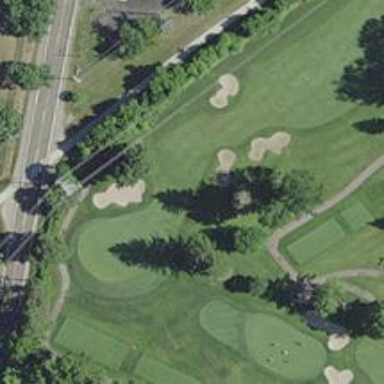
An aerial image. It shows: Golf hole.